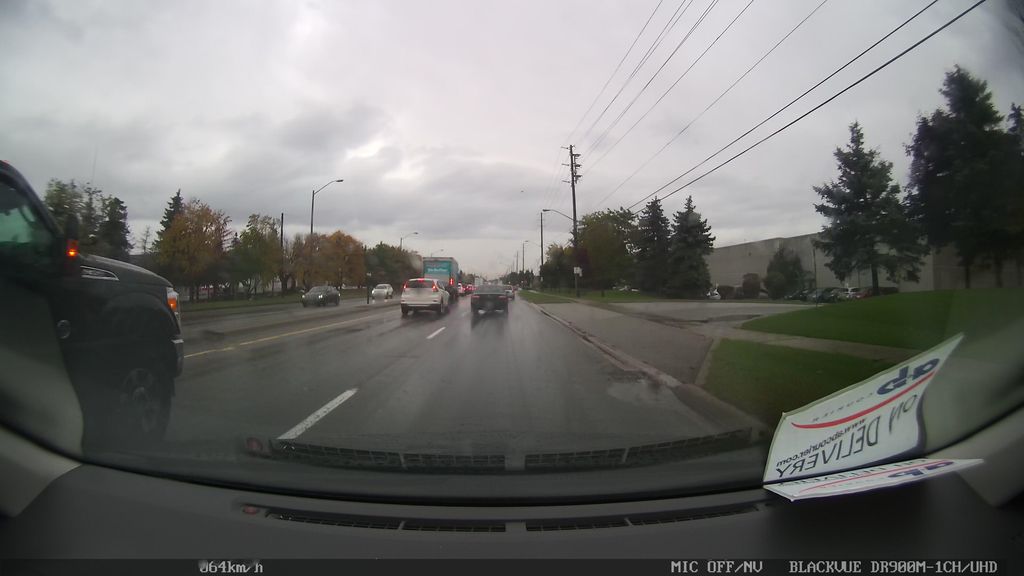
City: toronto